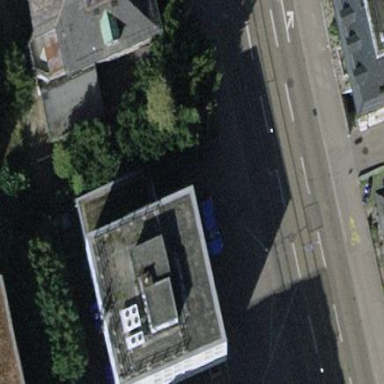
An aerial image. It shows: Office building.